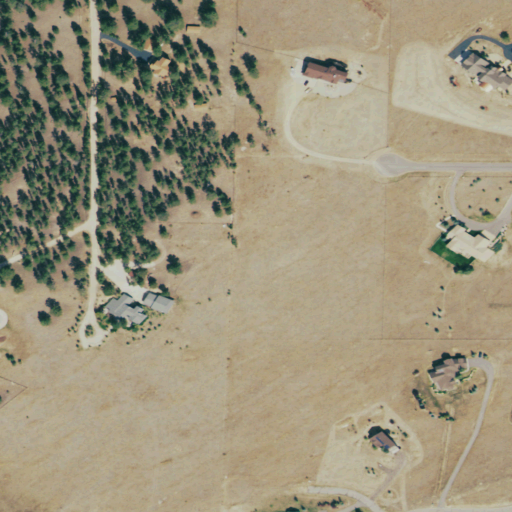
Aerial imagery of plain(s) in Colorado named Estes Park containing grassland, shrub, evergreen forest, open development, and low intensity development